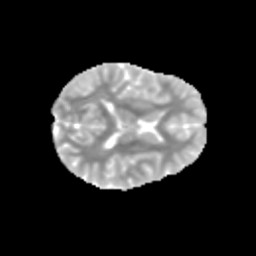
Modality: MD
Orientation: axial
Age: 12
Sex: female
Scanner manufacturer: siemens
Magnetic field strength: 3 T
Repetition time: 3.8 s
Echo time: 0.07 s